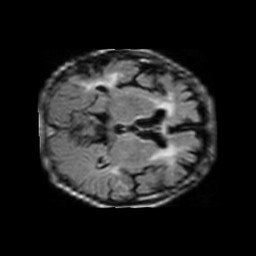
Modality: FLAIR
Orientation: axial
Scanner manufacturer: philips
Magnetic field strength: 1.5 T
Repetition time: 6 s
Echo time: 0.12 s